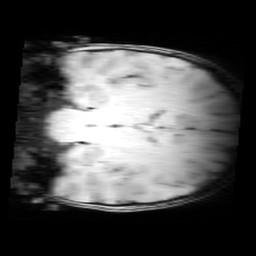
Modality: MP2RAGE
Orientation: coronal
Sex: female
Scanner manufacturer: siemens
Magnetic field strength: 3 T
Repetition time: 5 s
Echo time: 0.00355 s